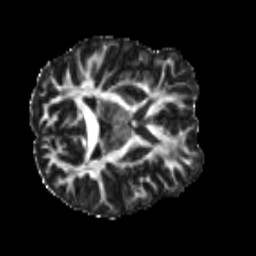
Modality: FA
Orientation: axial
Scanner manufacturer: siemens
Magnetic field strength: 3 T
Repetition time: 4 s
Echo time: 0.0594 s